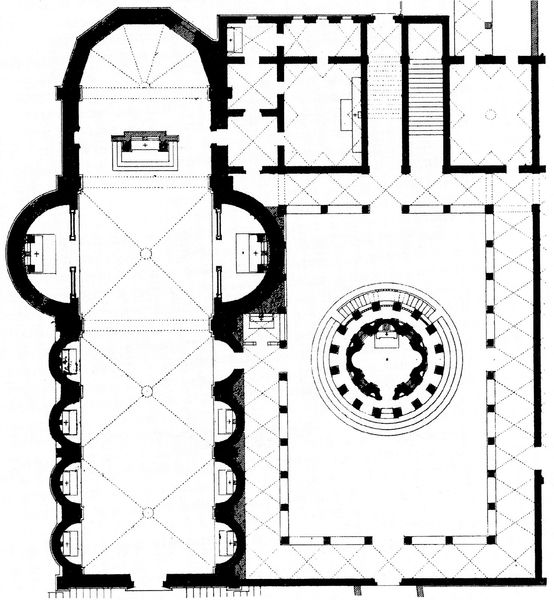
Titel: Tempietto bei S. Pietro in Montorio
Künstler: Donato Bramante
Standort: Rom, S. Pietro in Montorio, Tempietto (EU - I - Latium)
Schlagwörter: weiß, fenster, schwarz, skizze, säulen, tür, zeichnung, zimmer, haus, kirche, brunnen, kreis, garten, schiff, studie, hof, saal, kuppel, treppe, treppen, stufen, tor, eingang, gang, innenhof, gewölbe, kloster, kreuz, rechteck, dom, schwarz weiss, räume, altar, hochaltar, kathedrale, langhaus, kirchenschiff, seiten, mittelschiff, kreuze, kreuzgewölbe, seitenschiff, altarraum, apsis, chor, kapelle, plan, lilien, grundriss, kreuzgang, bauplan, gänge, atrium, apsiden, kapellen, seitenschiffe, vierung, querschiff, gotteshaus, taufen, stiege, seitenaltar, kirchenhof, unbeschriftet, pfarrhof, grang